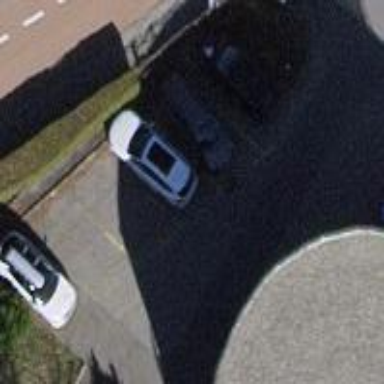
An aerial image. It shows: Parking area with asphalt surface.